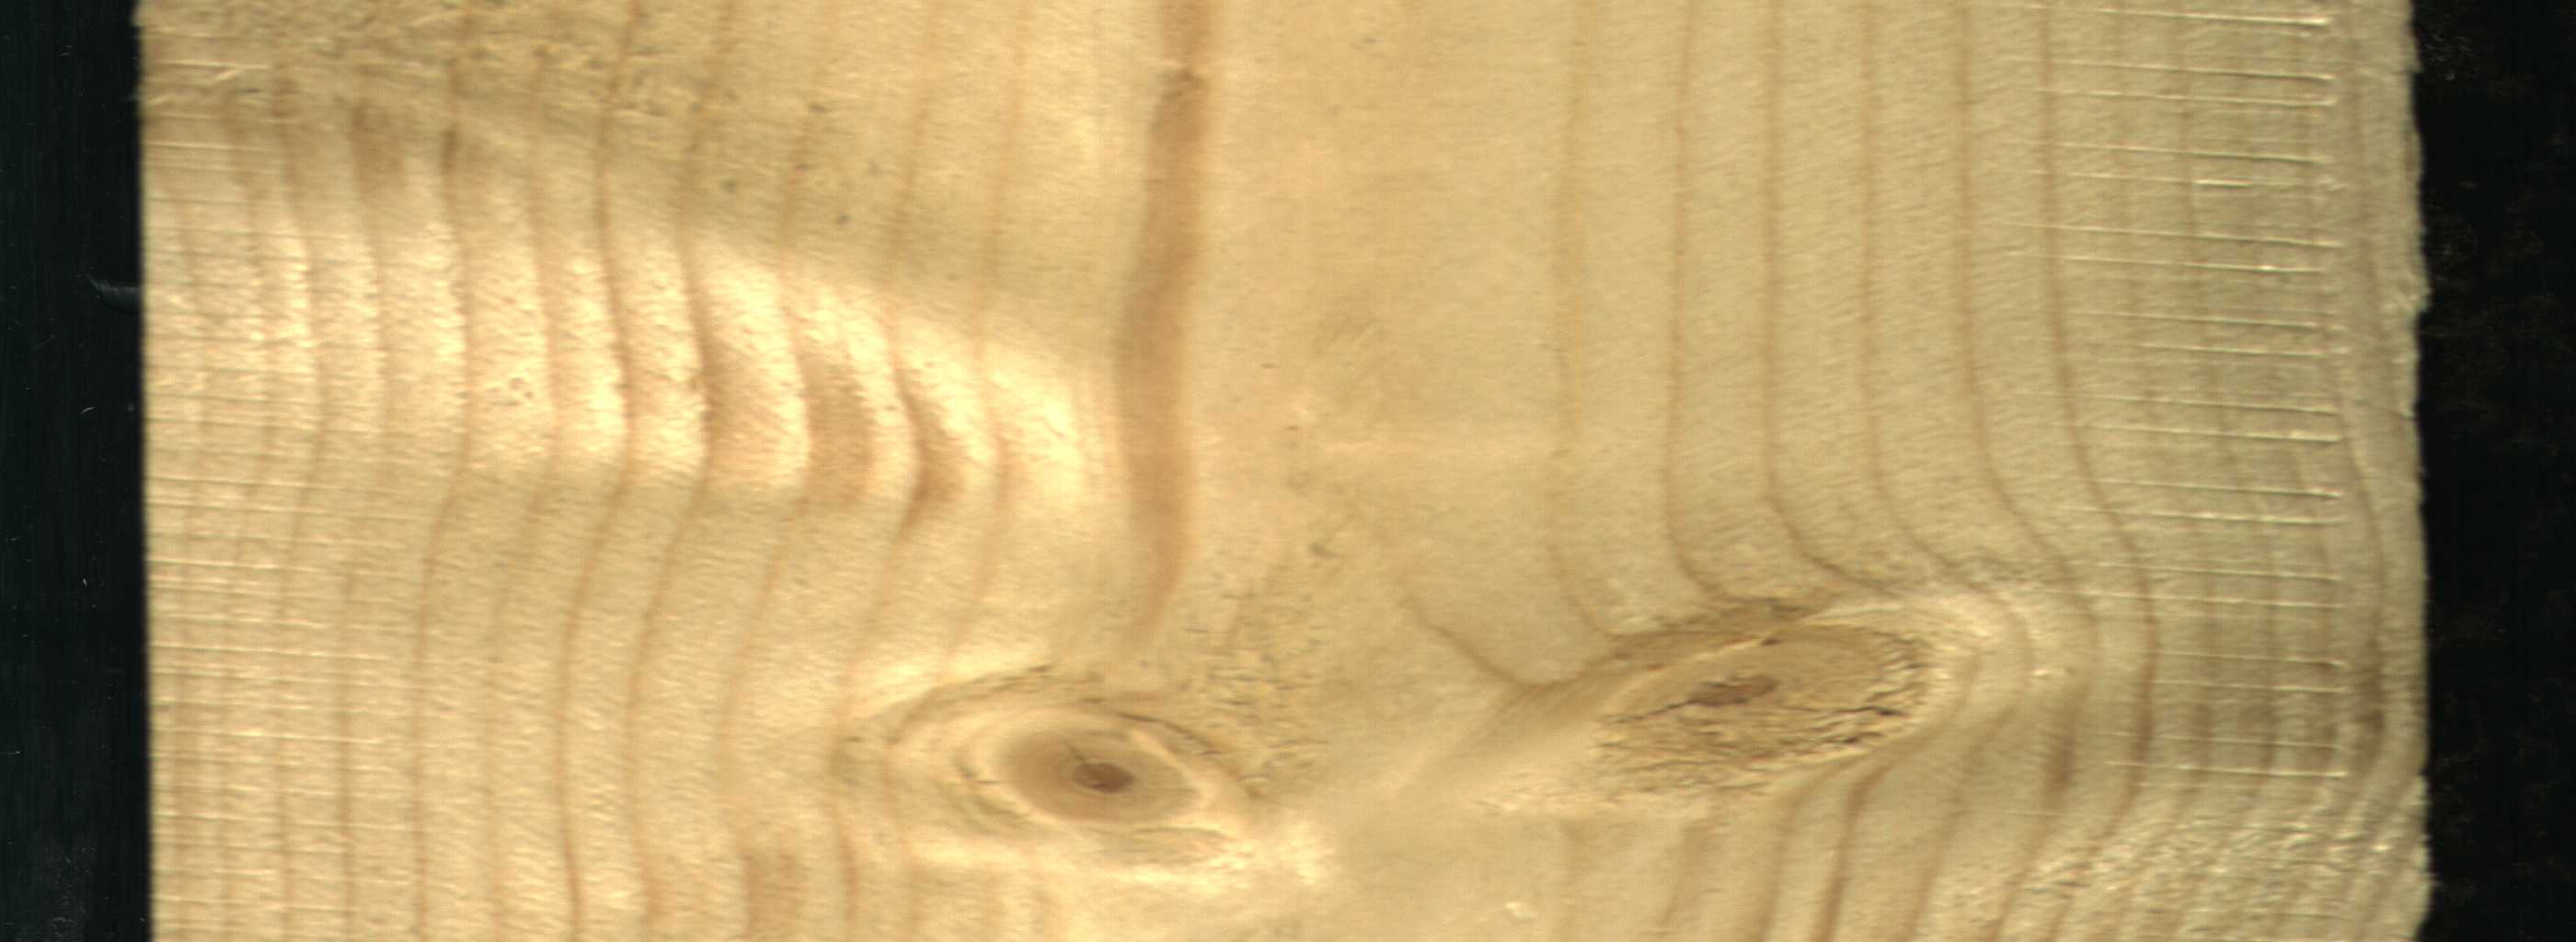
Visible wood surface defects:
Live_Knot
Live_Knot